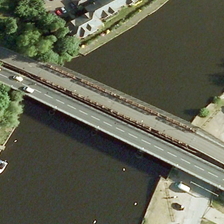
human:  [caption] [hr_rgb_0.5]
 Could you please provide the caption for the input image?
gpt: some green trees and several buildings are in one side of a river with a bridge over it .

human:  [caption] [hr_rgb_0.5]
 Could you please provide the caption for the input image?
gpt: some green trees and several buildings are in one side of a river with a bridge over it .

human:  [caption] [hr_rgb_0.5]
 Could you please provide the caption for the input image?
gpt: some green trees and several buildings are in one side of a river with a bridge over it .

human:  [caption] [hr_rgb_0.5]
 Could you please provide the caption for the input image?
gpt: some green trees and several buildings are in one side of a river with a bridge over it .

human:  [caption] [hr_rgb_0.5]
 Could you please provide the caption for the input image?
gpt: some green trees and several buildings are in one side of a river with a bridge over it .